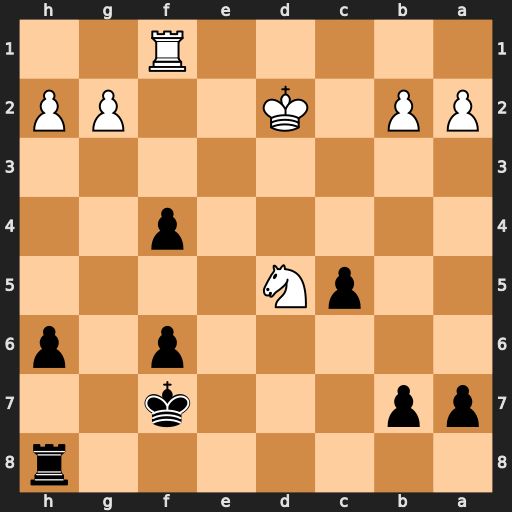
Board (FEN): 7r/pp3k2/5p1p/2pN4/5p2/8/PP1K2PP/5R2
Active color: b
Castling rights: -
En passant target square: -
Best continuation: Rd8 Kc2 Rxd5